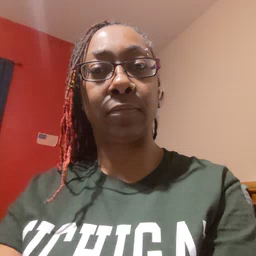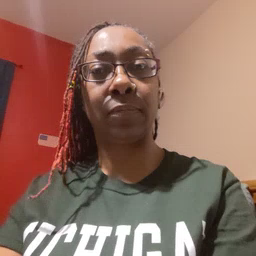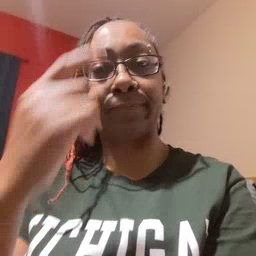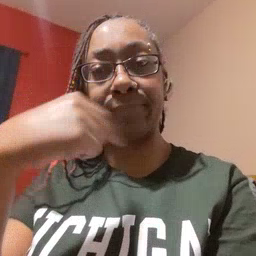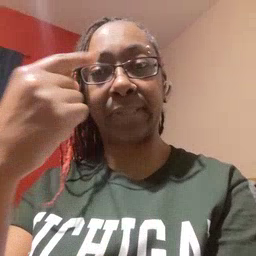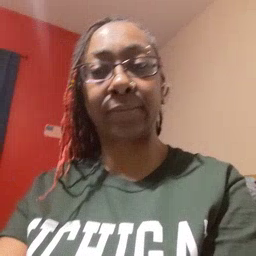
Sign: face